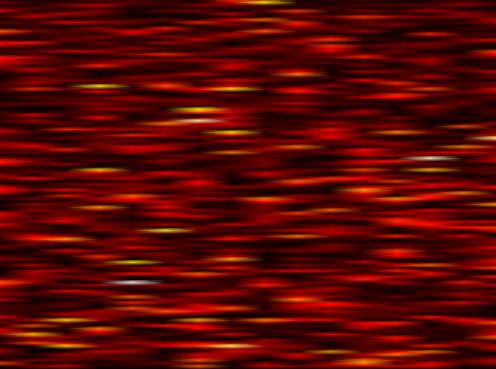
Label: WOLA